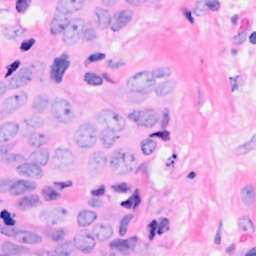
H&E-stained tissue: Breast